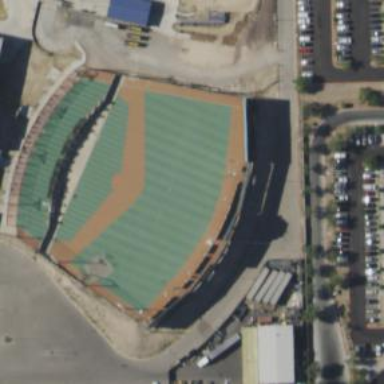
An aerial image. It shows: Baseball pitch for leisure and sports activities.